Question: I have a database with these tables
'''
users(name, team_id, overall_user_score)
teams(id, name, team_score, totalscore)
'''
How would I make a trigger to run after each update where its takes the score of all users in a team and the 'team_score' of that team and add them together and puts it into 'totalscore'.
I dont have any code for a trigger . I have the php to show the overall score and thats about it .
'''
function showTeamScore() {
require "connect.php";
$score = mysqli_query($connection, "SELECT *
FROM teams
WHERE id = '".$_GET['id']."'") or die(mysqli_error($connection));
while ($data = mysqli_fetch_array($score)) {
echo $data['overall_score'];
}
}
'''
Edit : Code and Problem update
'''
mysqli_query($connection, "UPDATE teams SET totalscore=overall_score+IFNULL((SELECT sum(overall_user_score) FROM users WHERE team_id=id),0)") or die(mysqli_error($connection));
'''

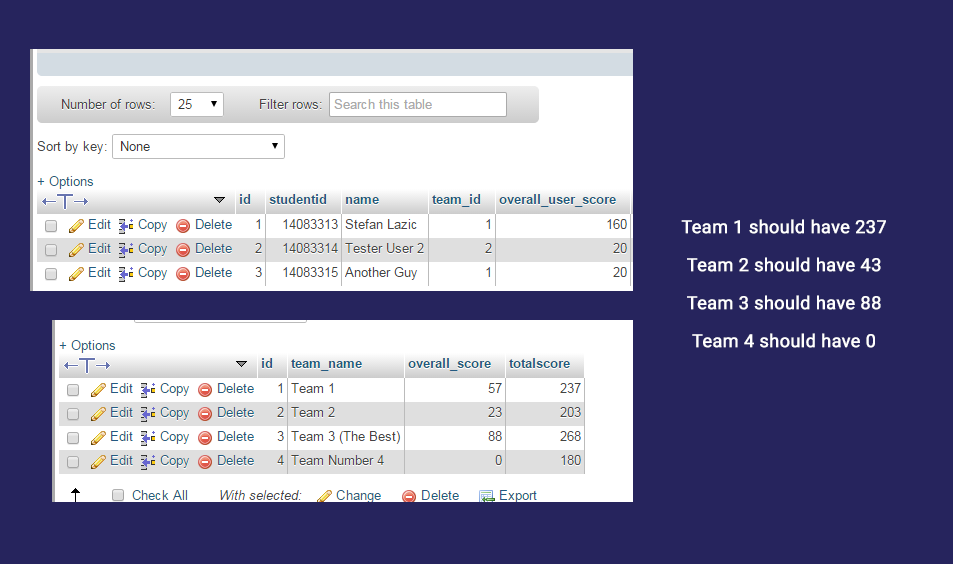
Answer: A simple subquery might do the trick:
'''
-- query #1
SELECT id, tname,
(SELECT sum(uscore) FROM usr WHERE tid=id) tscore
FROM teams ORDER BY id
'''
You can either run this select directly or define a view for it.
If you want the total score you can simply do:
'''
-- query #2
SELECT SUM(uscore) total_score FROM usr
'''
Or, in combination with the previous team-list:
'''
-- query #3 (combination of #1 and #2)
SELECT id, tname,(SELECT sum(uscore) FROM usr WHERE tid=id) tscore
FROM teams
UNION ALL
SELECT 999,'total score all teams',SUM(uscore) FROM usr
ORDER BY id
'''
With sample data like - , see here: <URL>
teams:
'''
id tname
1 Dallas
2 Houston
3 Austin
'''
usr:
'''
uid name tid uscore
1 Paul 1 10
2 Mary 1 3
3 Harry 2 7
4 Frank 2 4
5 Lisa 1 15
'''
You would get this result from query #3:
'''
id tname tscore
1 Dallas 28
2 Houston 11
3 Austin
999 total score all teams 39
'''
OK, if you want to see all users with their respective team score in the last column you can do
'''
-- query #4
SELECT uid, name,uscore,(SELECT sum(uscore) FROM usr WHERE tid=u.tid) tuscore
FROM usr u
'''
which will result in
'''
uid name uscore tuscore
1 Paul 10 28
2 Mary 3 28
3 Harry 7 11
4 Frank 4 11
5 Lisa 15 28
'''
You will probably need an 'update' like this one (choose #4a or #4b):
'''
-- query #4a
UPDATE teams t INNER JOIN
(SELECT tid, SUM(uscore) usc FROM usr GROUP BY tid) u ON u.tid=t.id
SET t.tsc=t.tsc+u.usc
'''
or (see here <URL> :
'''
-- query #4b (alternative version)
UPDATE teams SET tsc=tsc+IFNULL((SELECT sum(uscore) FROM usr WHERE tid=id),0)
-- IFNULL avoids the result to become NULL if there are no new contributions
'''
Where the individual user contributions 'uscore' will be added to the team total score 'tsc'. It makes sense to have only score column in teams.
With previous scores of
'''
id tname tsc
1 Dallas 20
2 Houston 7
3 Austin 18
'''
and the above listed user contributions the new total team scores will then be
'''
id tname tsc
1 Dallas 48
2 Houston 18
3 Austin 18
'''
After that the user scores should be reset to avoid a double counting. Do
'''
UPDATE usr SET uscore=0
'''
(Alternatively you could set an "invalidation-flag" in the user table, if you still want to be able to the last score but not count it again.)